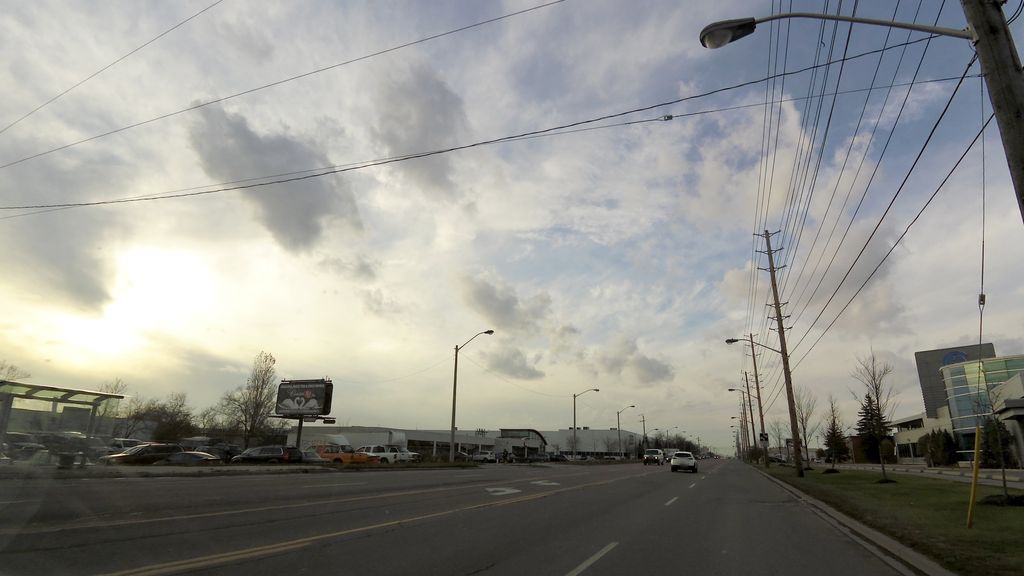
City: toronto